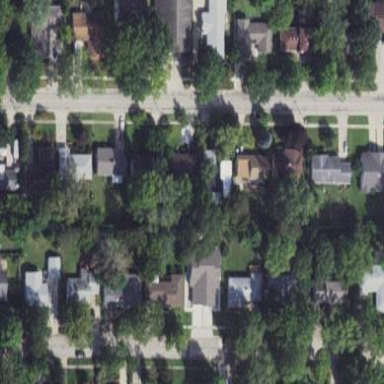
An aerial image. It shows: Sidewalk.